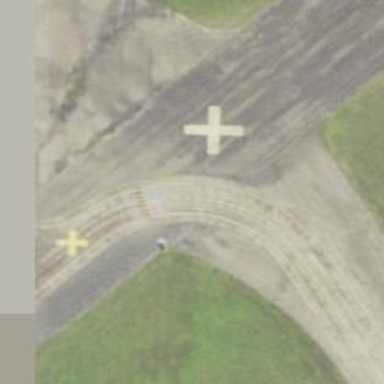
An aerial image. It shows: Image of taxiway at airport.